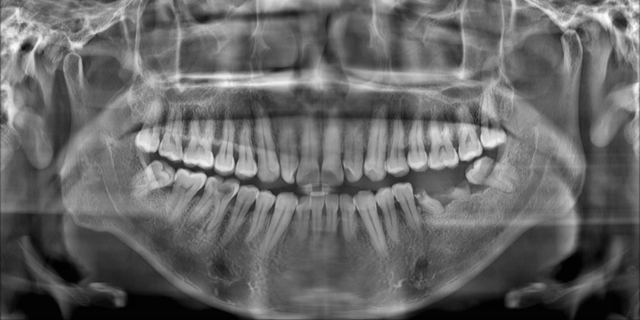
adult